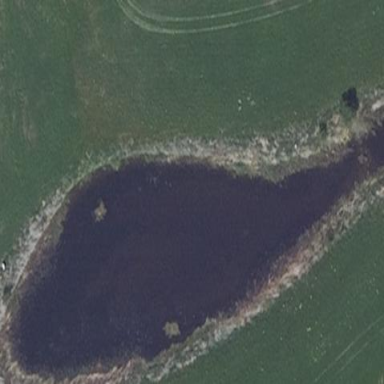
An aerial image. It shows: Peaceful pond surrounded by nature.